Question: I am using MSSQL2014 version CTP2.
Running my databases through Windows Azure SQL Database management.
I've created a BACPAC file via MSSQL of my local database and want to import it to Windows Azure.
1. I create the BACPAC file and upload it to my BLOBSTORAGE container.
2. In Windows Azure click SQL DATABASES
3. Bottom left click New
4. Click IMPORT
5. Choose my BACPAC URL which is the file contained in my BLOBSTORAGE
6. Name the DB and choose the server
7. Click the tick
I then get this error:
> Error encountered during the service operation. Could not import
package. Internal Error. The database platform service with type
Microsoft.Data.Tools.Schema.Sql.Sql120DatabaseSchemaProvider is not
valid. You must make sure the service is loaded, or you must provide
the full type name of a valid database platform service. Internal
Error. The database platform service with type
Microsoft.Data.Tools.Schema.Sql.Sql120DatabaseSchemaProvider is not
valid. You must make sure the service is loaded, or you must provide
the full type name of a valid database platform service.

I can create a new database via Windows Azure which is fine but I'm trying to get my DB up because it has all my data in it.
What am I doing wrong?
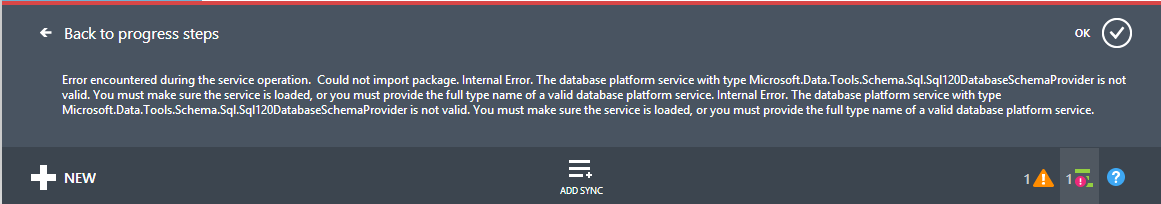
Answer: I believe the issue was that I needed to assign the same DB owner to my db on my local machine as the one that was setup on my azure setup.